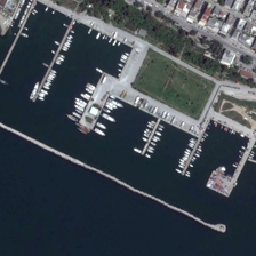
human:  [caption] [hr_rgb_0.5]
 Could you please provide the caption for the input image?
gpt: The boat is on the dock, the playground and the dense forest.

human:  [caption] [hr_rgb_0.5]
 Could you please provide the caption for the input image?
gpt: many ships are parked at the port, where it includes a playground and dense woods.

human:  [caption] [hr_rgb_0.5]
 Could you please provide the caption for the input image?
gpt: Many ships are stationed in the port, ONDE includes an amusement park and dense forests.

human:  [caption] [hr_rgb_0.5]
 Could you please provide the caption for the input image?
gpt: Many ships are parked at ports including playgrounds and dense forests.

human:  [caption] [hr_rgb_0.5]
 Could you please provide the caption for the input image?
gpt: Many ships are moored in the harbor, where there is a playground and dense woods.